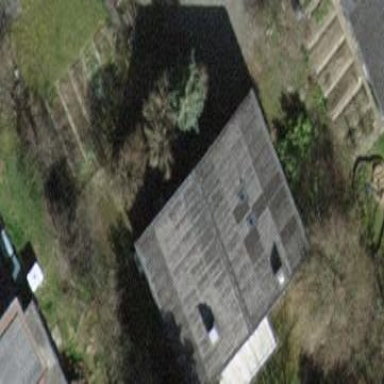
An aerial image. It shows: Building with tile roof.